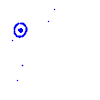
Particle: pion